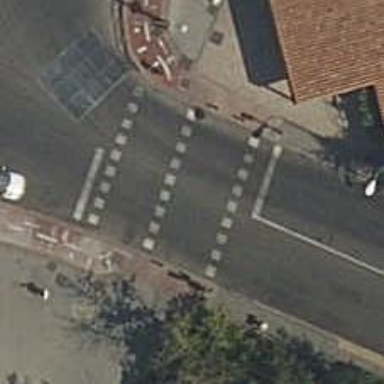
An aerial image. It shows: Road with traffic signals and zebra crossing with traffic signals.